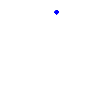
Particle: kaon